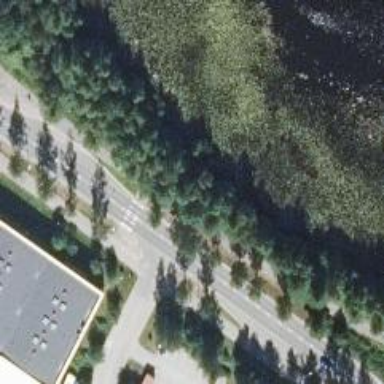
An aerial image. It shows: Secondary road with asphalt surface and separate sidewalk.